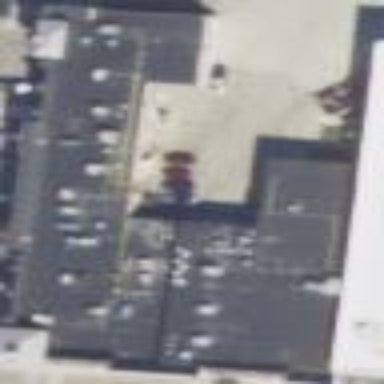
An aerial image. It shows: Retail building.